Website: macys
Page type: customer-info-address
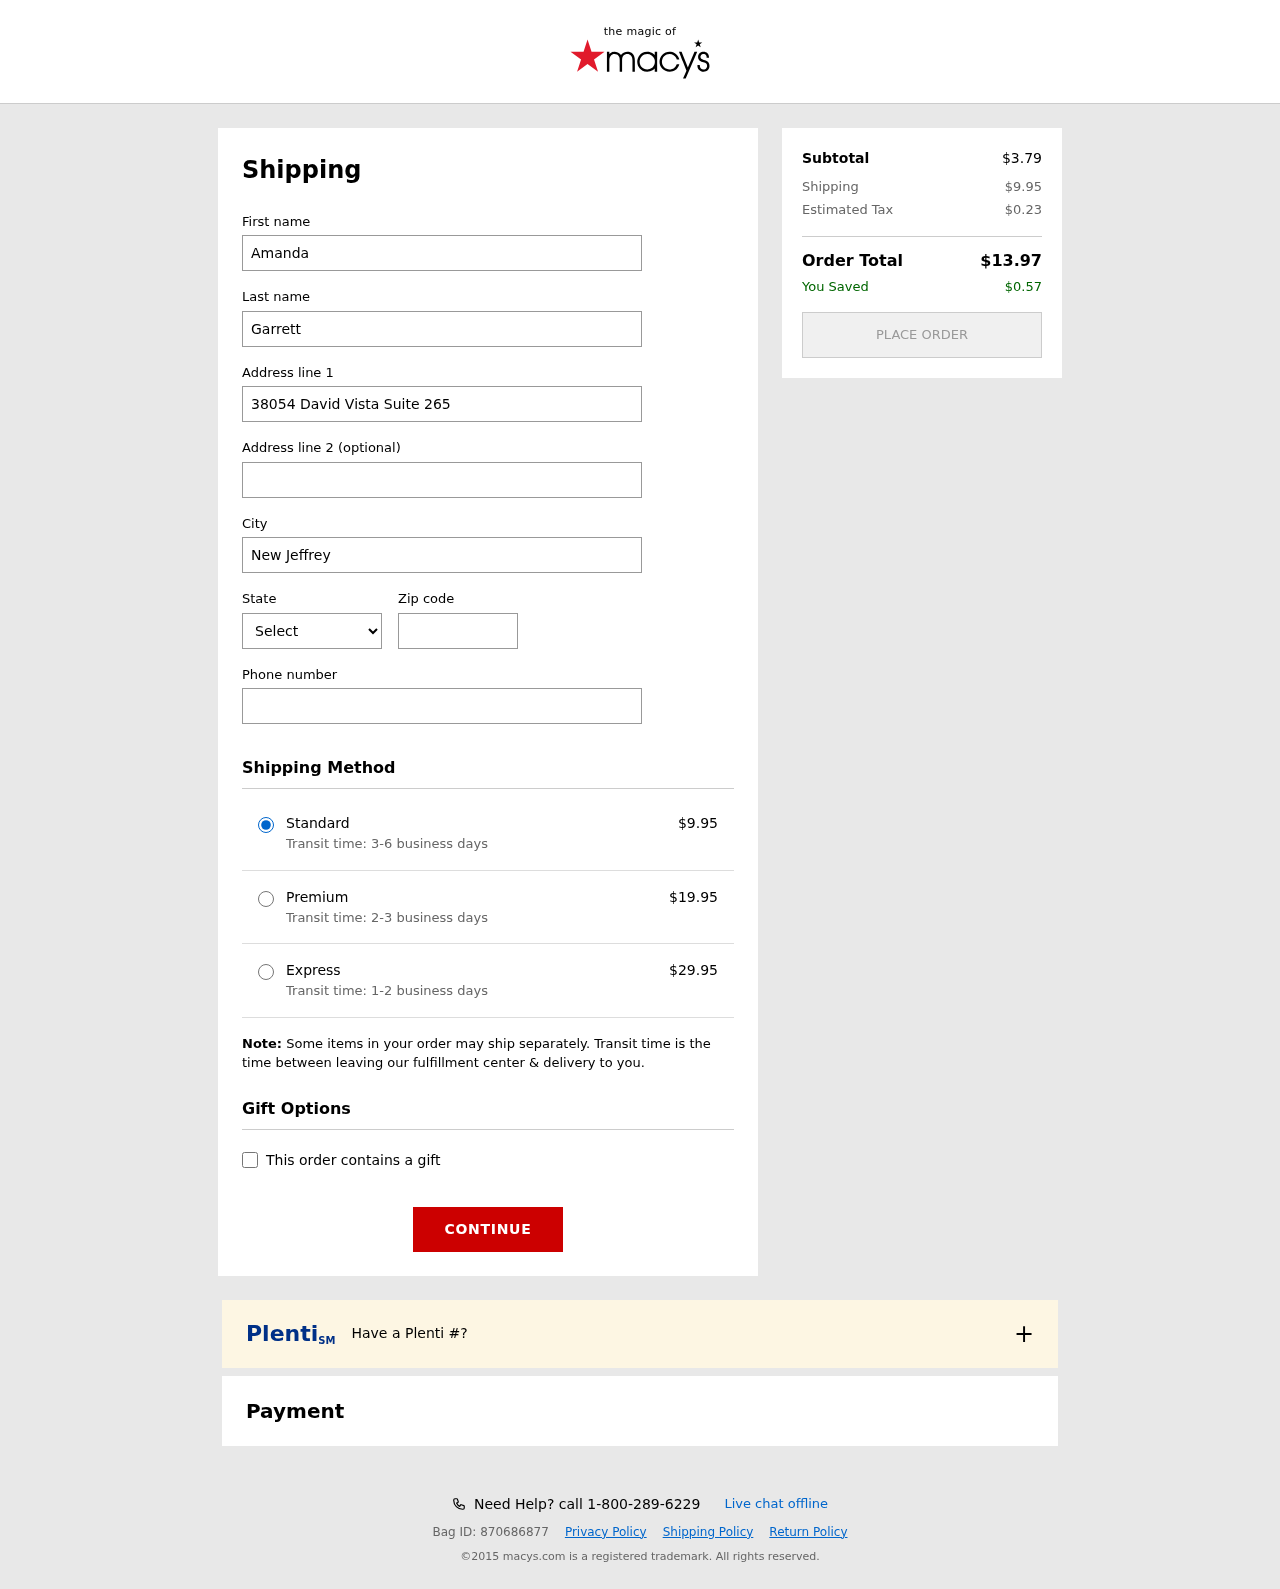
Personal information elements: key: PII_CITY
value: New Jeffreyville
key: PII_FIRSTNAME
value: Amanda
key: PII_LASTNAME
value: Garrett
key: PII_PHONE
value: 6893193489
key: PII_POSTCODE
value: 64816
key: PII_STATE_ABBR
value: CA
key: PII_STREET
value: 38054 David Vista Suite 265
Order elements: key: ORDER_SHIPPING_COST
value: $9.95
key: ORDER_SHIPPING_COST_PREMIUM
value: $19.95
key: ORDER_SHIPPING_COST_EXPRESS
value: $29.95
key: ORDER_SUBTOTAL
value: $3.79
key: ORDER_TAX
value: $0.23
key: ORDER_TOTAL
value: $13.97
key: ORDER_SAVINGS
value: $0.57